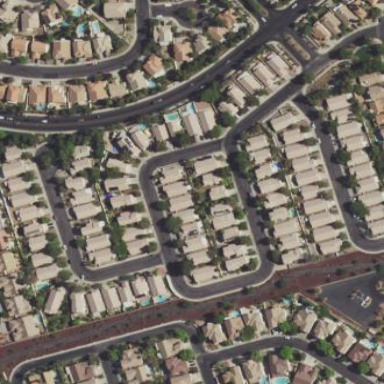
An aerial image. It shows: Located in suburban residential area.